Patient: sex M, age 57
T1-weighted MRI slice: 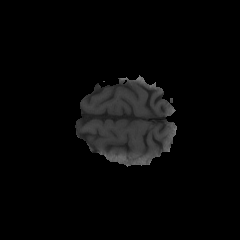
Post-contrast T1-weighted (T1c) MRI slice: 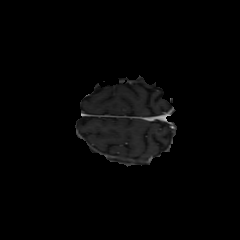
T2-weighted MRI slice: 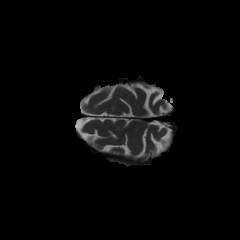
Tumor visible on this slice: no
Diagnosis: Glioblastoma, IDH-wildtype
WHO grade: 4